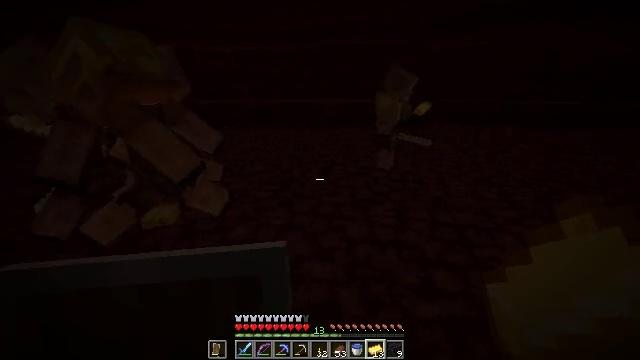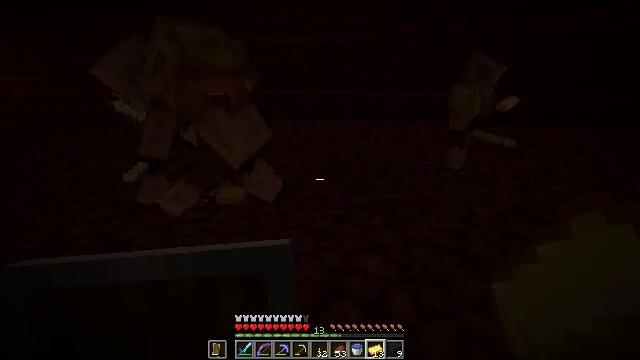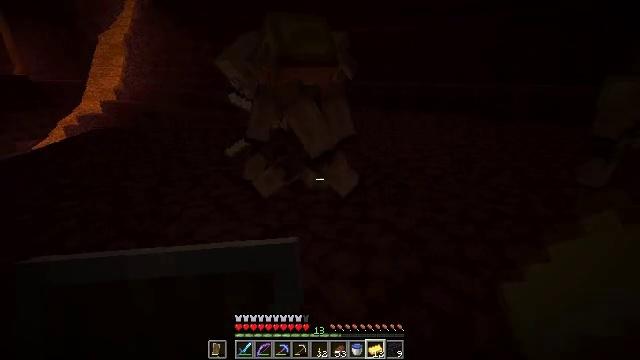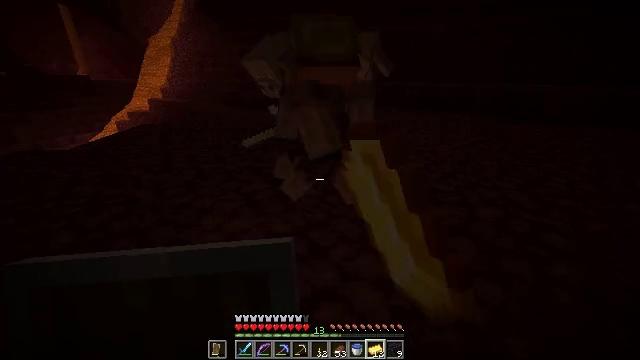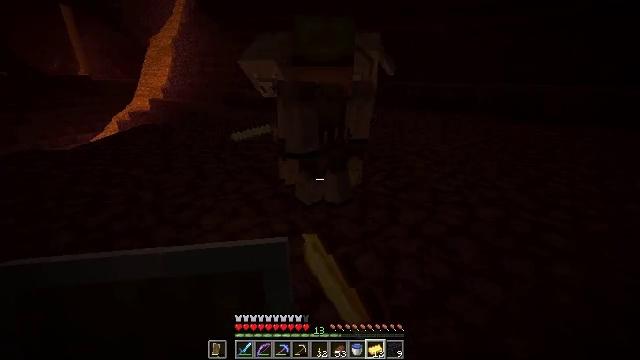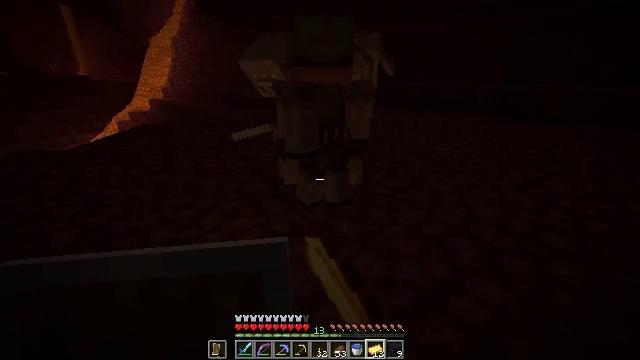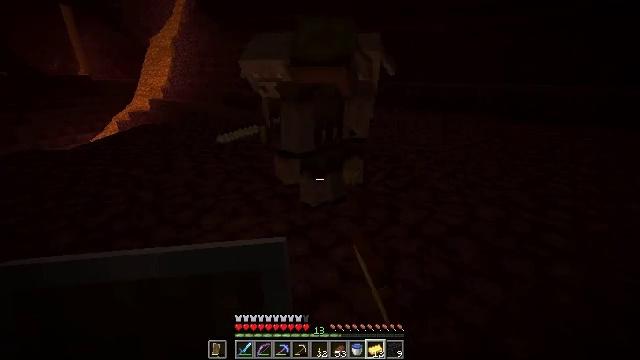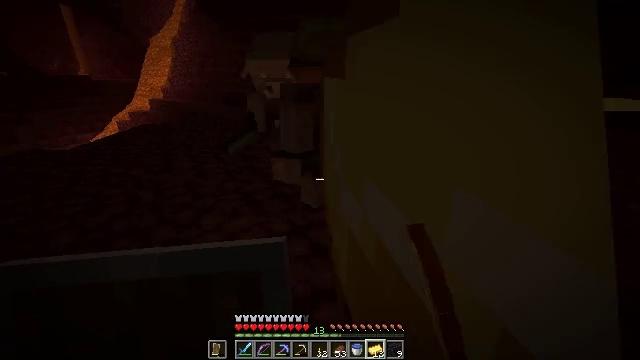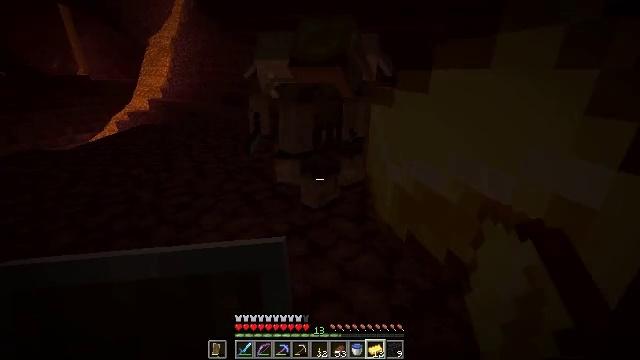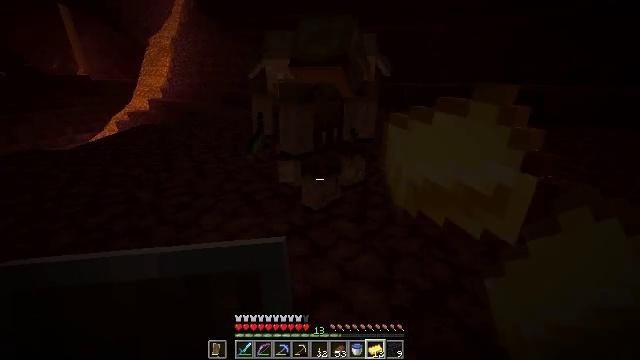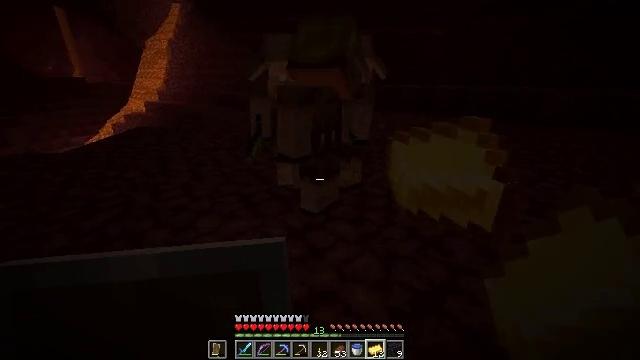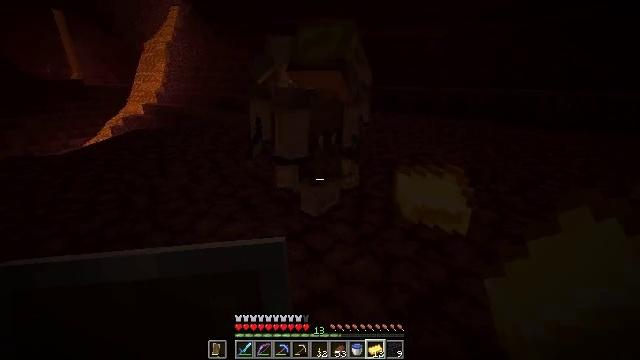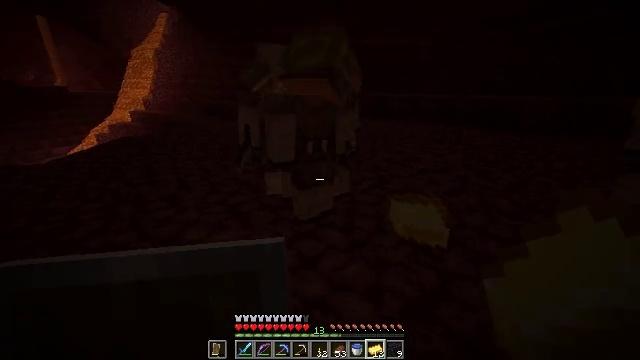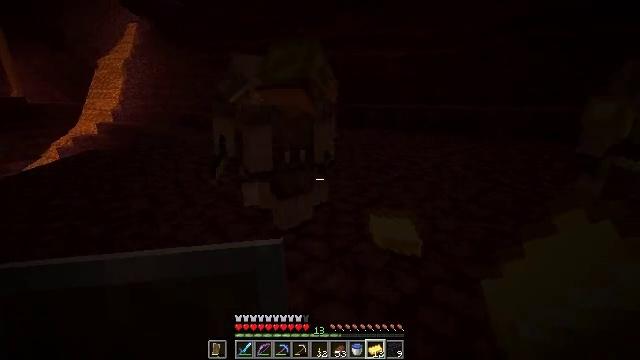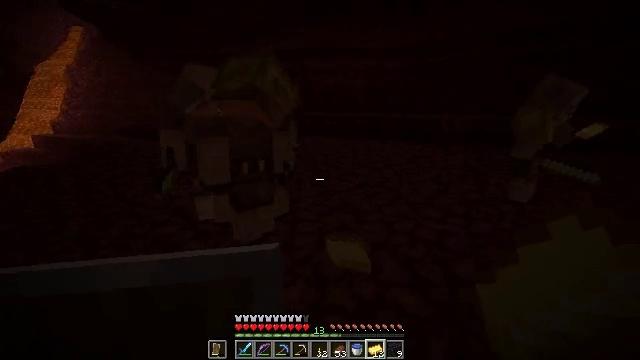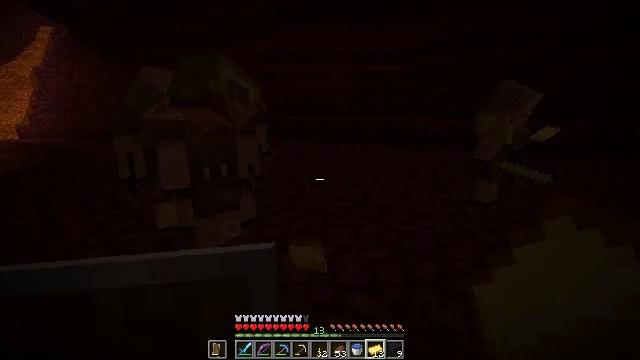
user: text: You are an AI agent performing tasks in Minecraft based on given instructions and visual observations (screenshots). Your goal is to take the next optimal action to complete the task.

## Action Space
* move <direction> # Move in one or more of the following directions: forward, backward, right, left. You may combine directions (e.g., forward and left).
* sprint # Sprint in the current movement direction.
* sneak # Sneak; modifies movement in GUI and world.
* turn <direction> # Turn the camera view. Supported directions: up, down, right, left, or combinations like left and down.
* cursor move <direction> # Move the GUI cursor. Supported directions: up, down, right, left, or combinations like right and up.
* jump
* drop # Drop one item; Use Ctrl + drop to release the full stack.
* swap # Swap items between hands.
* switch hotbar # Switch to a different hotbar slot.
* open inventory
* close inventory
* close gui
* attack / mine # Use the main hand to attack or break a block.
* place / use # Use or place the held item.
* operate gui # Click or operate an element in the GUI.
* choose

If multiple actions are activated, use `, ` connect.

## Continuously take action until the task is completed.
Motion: motion action
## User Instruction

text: Drop a gold ingot.
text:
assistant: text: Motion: turn left and down
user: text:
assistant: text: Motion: turn left and down, drop
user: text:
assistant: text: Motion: turn left, drop
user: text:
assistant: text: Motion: drop
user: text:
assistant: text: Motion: drop
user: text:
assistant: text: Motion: no_op
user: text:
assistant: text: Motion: no_op
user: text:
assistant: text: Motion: no_op
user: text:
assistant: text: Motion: no_op
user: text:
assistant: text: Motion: no_op
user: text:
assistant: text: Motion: no_op
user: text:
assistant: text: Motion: turn right and up
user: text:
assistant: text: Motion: move right, turn right and up
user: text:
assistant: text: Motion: move right, turn right and up
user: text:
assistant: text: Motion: move right, turn right
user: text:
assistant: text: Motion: move right
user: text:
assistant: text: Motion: move right
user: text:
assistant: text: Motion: move right
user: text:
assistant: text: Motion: move right, turn left and down
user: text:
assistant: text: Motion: turn left and down
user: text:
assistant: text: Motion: turn left and down
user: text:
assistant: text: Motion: turn left and down
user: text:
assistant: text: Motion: turn left and down
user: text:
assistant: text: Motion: no_op
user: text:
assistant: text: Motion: no_op
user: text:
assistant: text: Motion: turn left and down
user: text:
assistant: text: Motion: turn left and down, drop
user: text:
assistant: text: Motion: drop
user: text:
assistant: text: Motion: drop
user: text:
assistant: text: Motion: drop